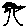
Label: tree